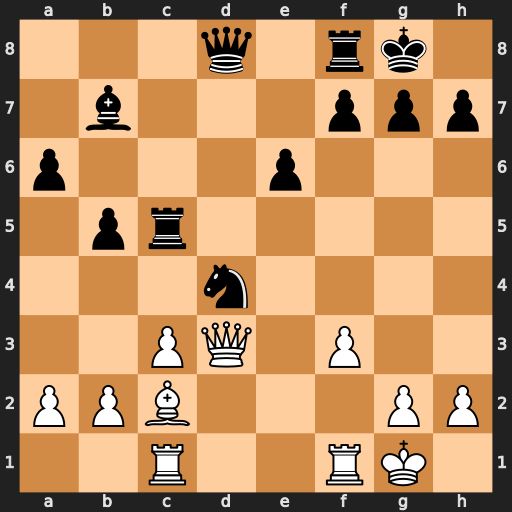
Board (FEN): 3q1rk1/1b3ppp/p3p3/1pr5/3n4/2PQ1P2/PPB3PP/2R2RK1
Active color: w
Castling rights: -
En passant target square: -
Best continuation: Qxh7#